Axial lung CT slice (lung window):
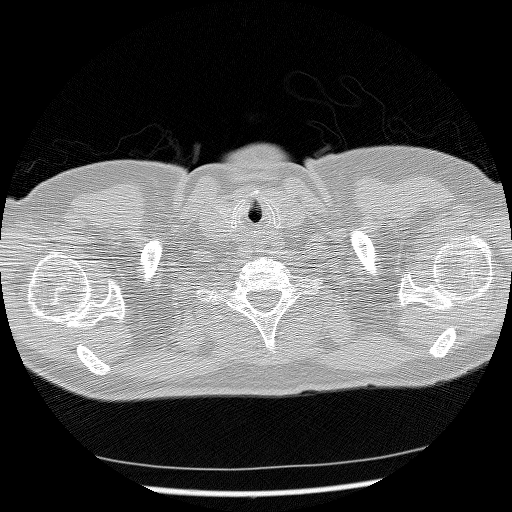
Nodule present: no